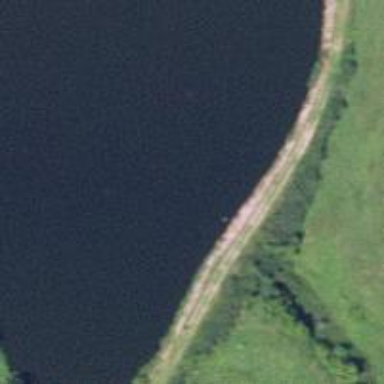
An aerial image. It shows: Dam along waterway.